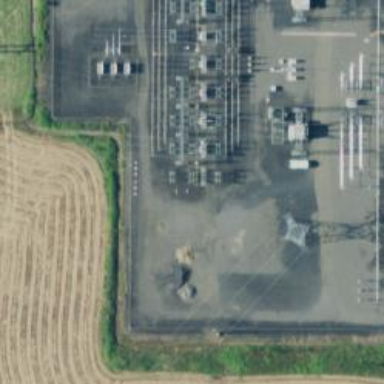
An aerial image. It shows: Outdoor switch for power.